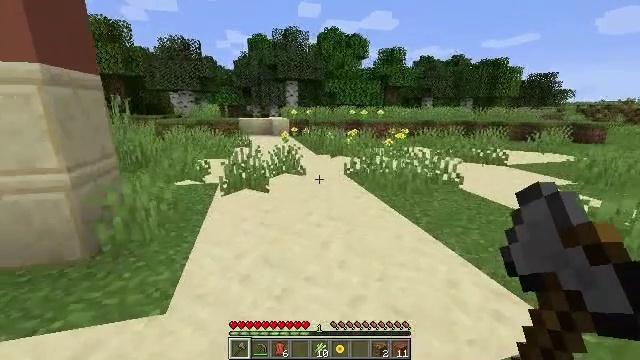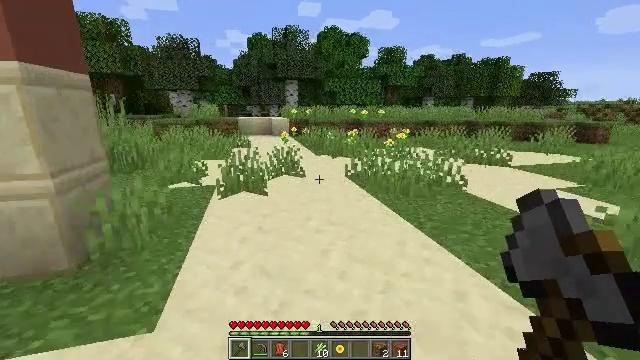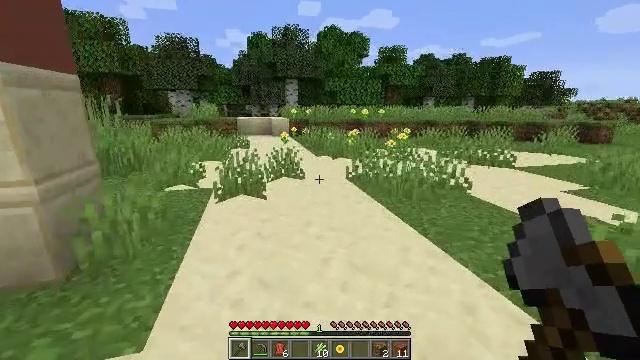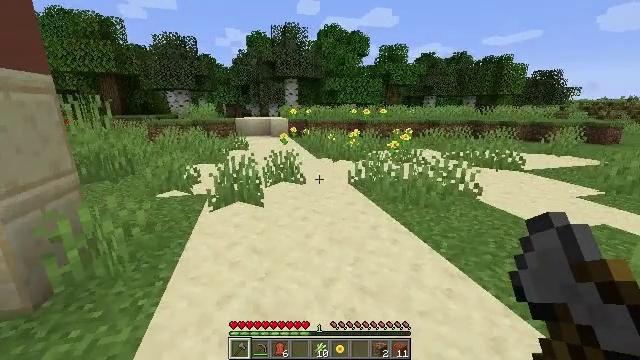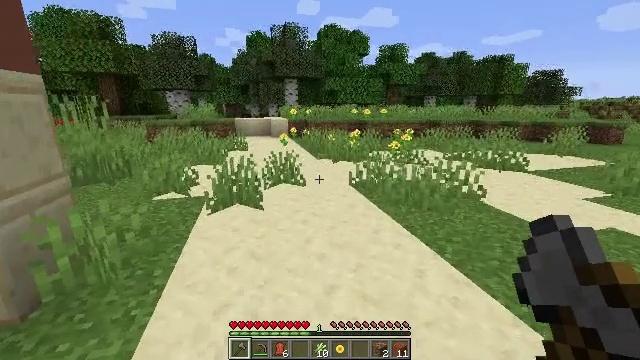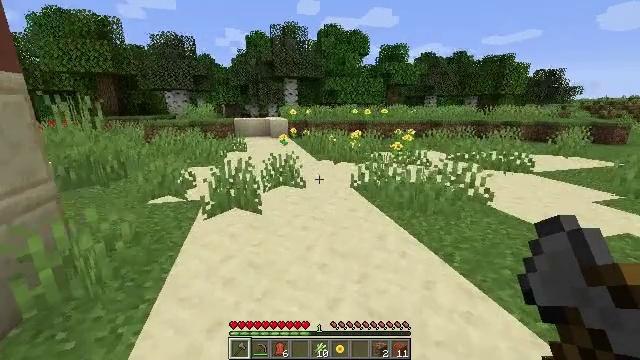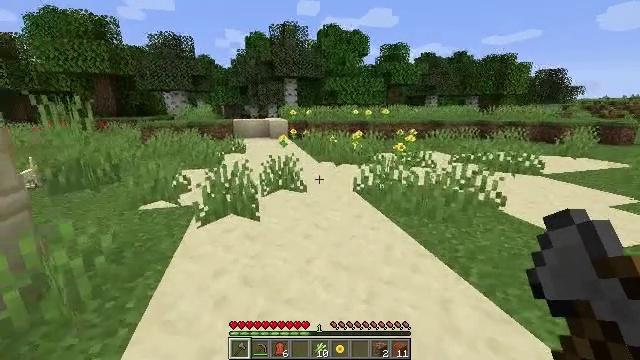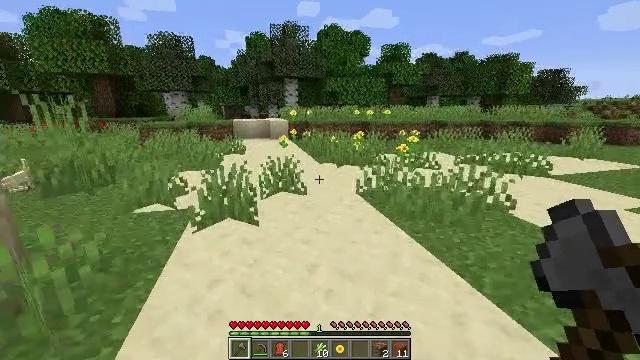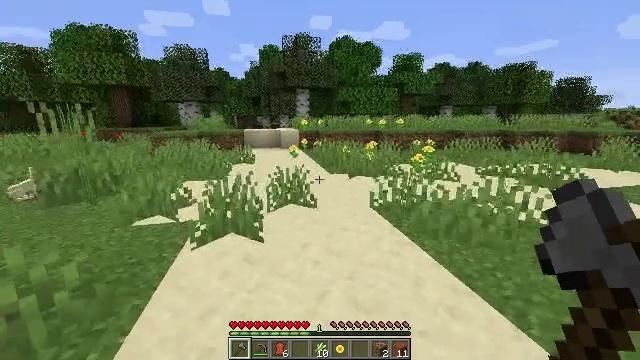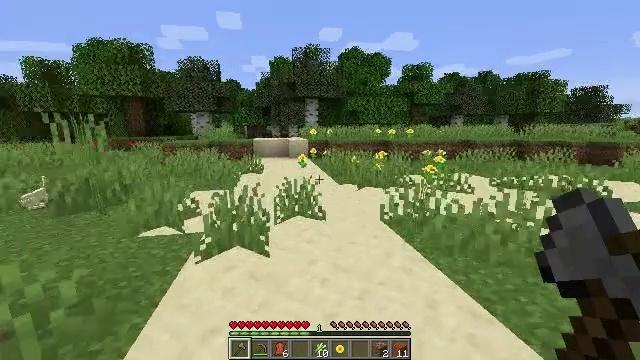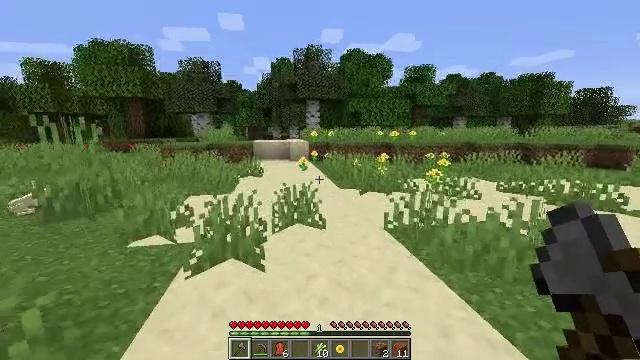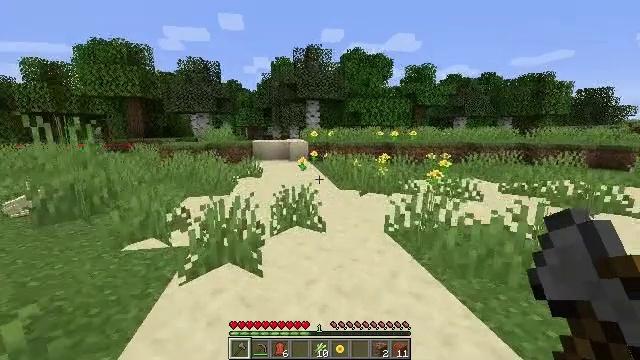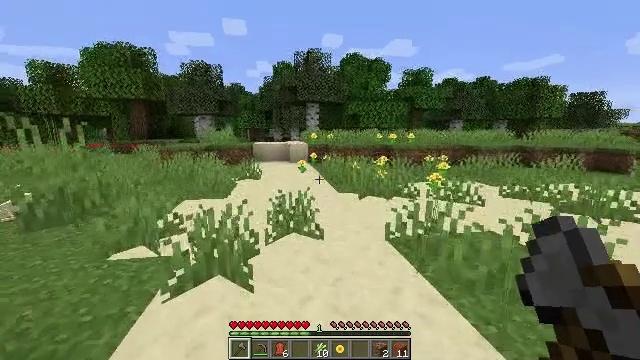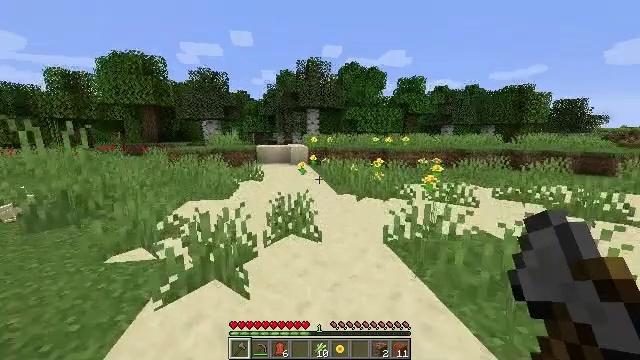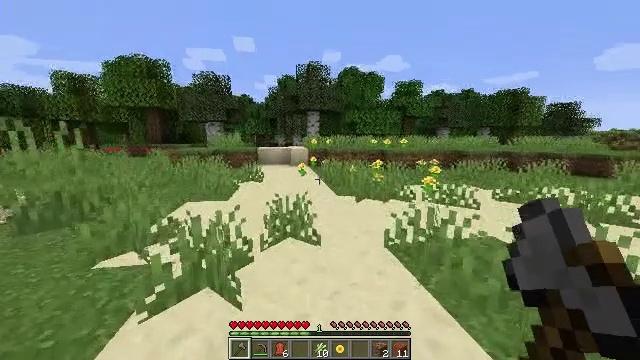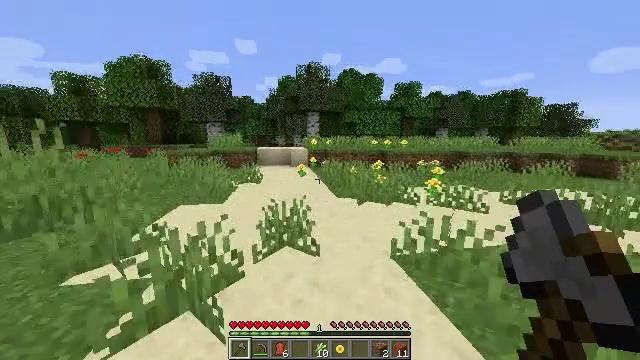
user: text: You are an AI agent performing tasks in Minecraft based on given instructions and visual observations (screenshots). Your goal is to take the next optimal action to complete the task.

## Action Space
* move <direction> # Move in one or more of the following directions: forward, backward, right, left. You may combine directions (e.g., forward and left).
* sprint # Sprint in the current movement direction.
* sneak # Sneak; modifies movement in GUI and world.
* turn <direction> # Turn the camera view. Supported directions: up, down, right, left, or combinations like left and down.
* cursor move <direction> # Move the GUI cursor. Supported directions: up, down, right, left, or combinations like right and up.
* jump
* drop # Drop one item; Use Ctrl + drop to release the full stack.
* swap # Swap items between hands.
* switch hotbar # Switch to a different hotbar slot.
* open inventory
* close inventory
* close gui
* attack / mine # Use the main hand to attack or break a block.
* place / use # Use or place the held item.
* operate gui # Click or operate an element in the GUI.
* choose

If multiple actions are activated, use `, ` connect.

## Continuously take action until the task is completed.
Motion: motion action
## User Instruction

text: Gather birch log for crafting.
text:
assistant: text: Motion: move forward
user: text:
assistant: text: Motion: move forward
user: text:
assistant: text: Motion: move forward
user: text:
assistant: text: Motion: move forward
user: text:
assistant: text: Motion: move forward
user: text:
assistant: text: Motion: move forward
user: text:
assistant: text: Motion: move forward
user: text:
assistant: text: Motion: move forward, turn left and up
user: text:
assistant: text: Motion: move forward, turn left and up
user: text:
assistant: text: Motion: move forward
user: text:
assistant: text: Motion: move forward, sprint
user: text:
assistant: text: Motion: move forward, sprint
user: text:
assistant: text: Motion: move forward, sprint
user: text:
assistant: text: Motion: move forward, sprint
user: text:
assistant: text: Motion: move forward, sprint
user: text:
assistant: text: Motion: move forward, sprint
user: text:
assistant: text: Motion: move forward, sprint
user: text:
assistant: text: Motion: move forward, sprint
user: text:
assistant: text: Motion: move forward
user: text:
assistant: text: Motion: move forward
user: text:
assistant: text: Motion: move forward
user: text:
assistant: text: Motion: move forward
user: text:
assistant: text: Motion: move forward
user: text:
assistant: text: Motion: move forward
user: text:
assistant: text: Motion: move forward
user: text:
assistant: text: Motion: move forward
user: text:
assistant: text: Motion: move forward
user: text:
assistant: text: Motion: move forward
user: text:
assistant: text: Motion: move forward
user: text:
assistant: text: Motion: move forward, turn left and up